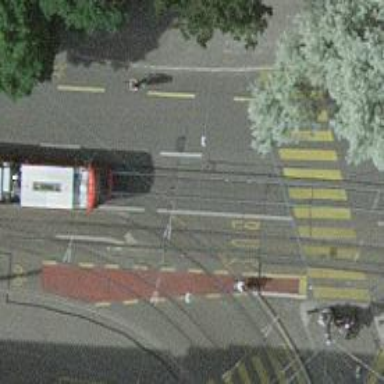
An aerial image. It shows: Tram level crossing on railway.